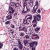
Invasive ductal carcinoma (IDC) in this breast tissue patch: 0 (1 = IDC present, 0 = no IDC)